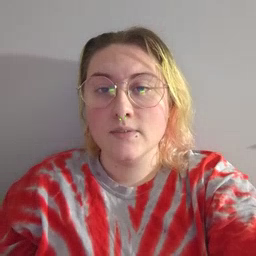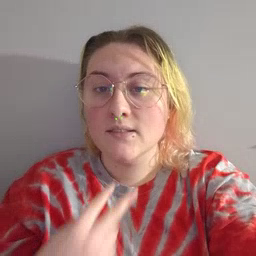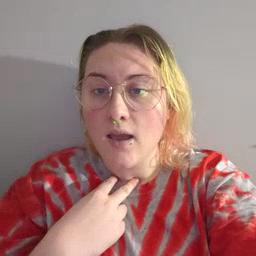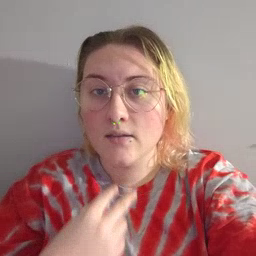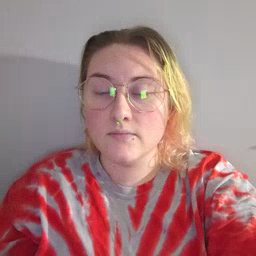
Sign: stuck